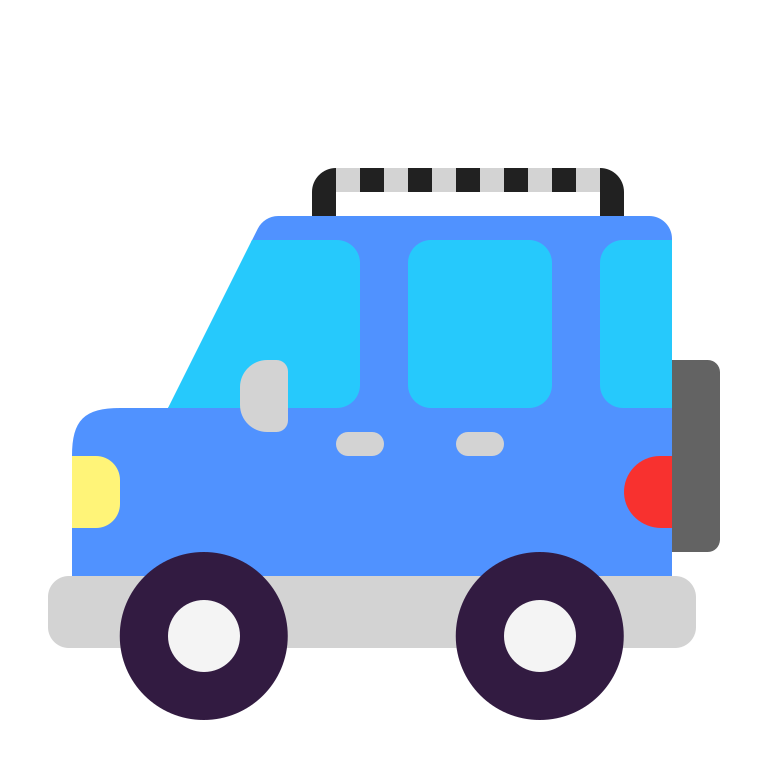
sport utility vehicle flat